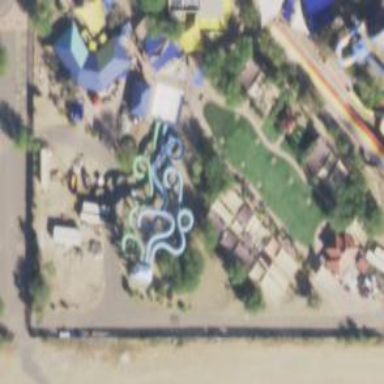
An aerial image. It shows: Water slide attraction.